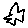
Label: star